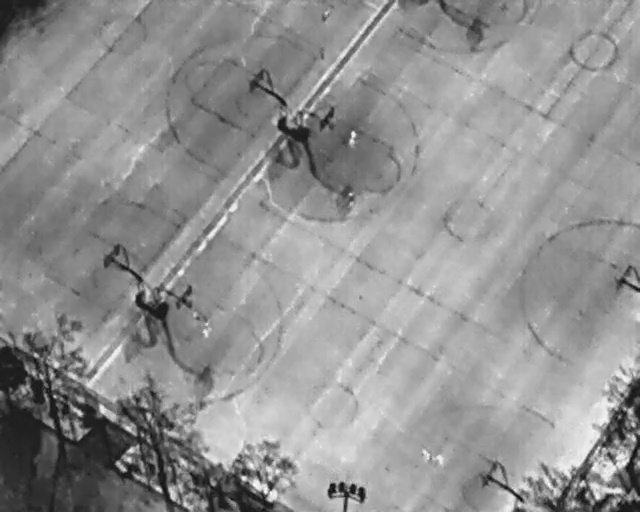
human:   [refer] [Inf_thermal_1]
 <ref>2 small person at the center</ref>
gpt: <box>[[28, 60, 31, 62, 2], [30, 63, 33, 64, 2]]</box>

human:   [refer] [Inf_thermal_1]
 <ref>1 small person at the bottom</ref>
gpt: <box>[[65, 87, 67, 89, 2]]</box>

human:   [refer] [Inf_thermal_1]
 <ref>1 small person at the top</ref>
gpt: <box>[[53, 25, 56, 27, 2]]</box>